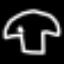
Label: mushroom